Aerial crown-view tile of a tropical tree (Barro Colorado Island, Panama), acquired 20250915:
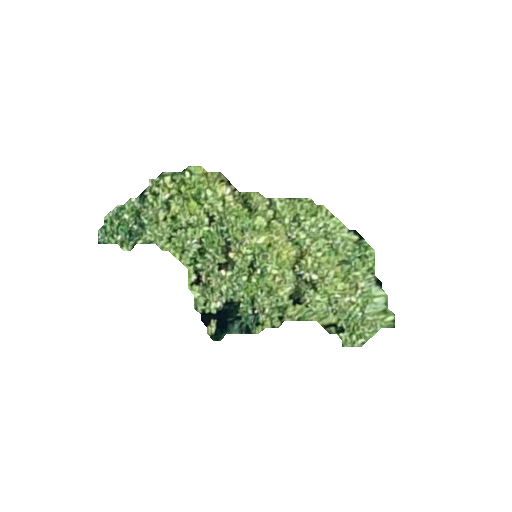
Species: Miconia argentea
GBIF accepted scientific name: Miconia argentea
Crown area: 42.94 m²